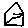
Label: house